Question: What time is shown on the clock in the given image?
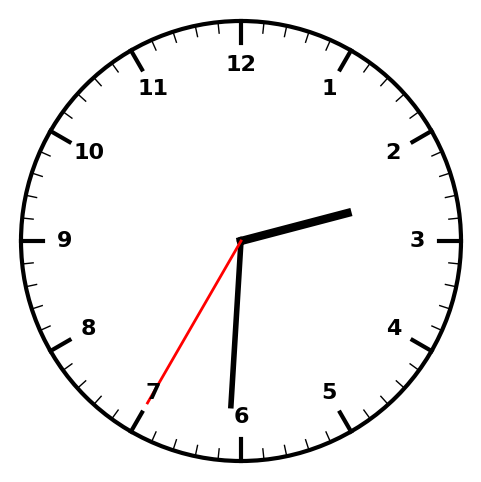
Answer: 02:30:35